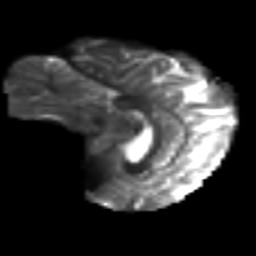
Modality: T2w
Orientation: sagittal
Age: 34
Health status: ill
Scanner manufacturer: philips
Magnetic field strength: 3 T
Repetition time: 9 s
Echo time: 0.127 s